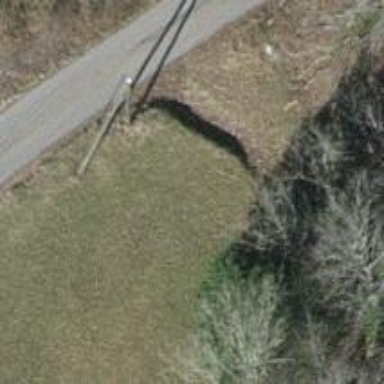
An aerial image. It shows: Guyed pole used for power distribution.